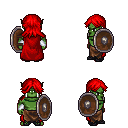
a pixel art fantasy rpg character, male body template, orc, green skin, red cape, robe skirt, red loose hair, white cloth bracers, ghillies, shield, four views (front, back, left, right), 2x2 character sprite sheet, small pixel art, hard edges, no anti-aliasing